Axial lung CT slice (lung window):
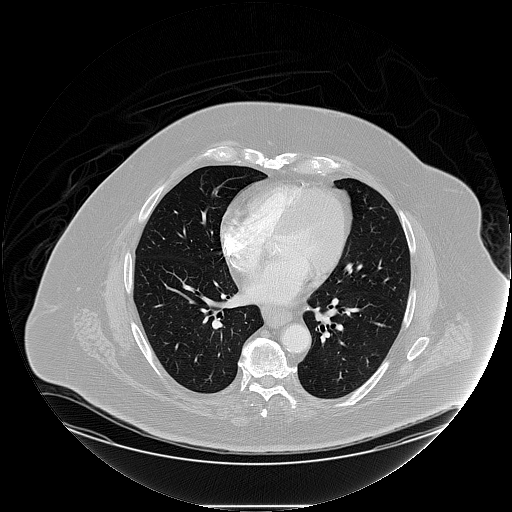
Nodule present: no